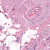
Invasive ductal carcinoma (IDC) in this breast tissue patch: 1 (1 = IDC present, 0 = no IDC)